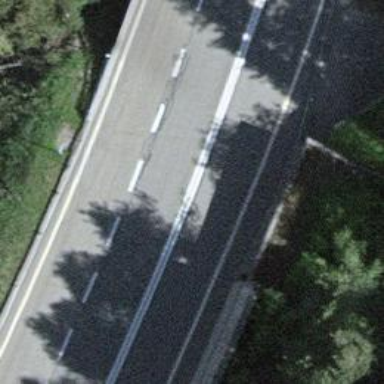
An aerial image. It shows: Primary road with asphalt surface.